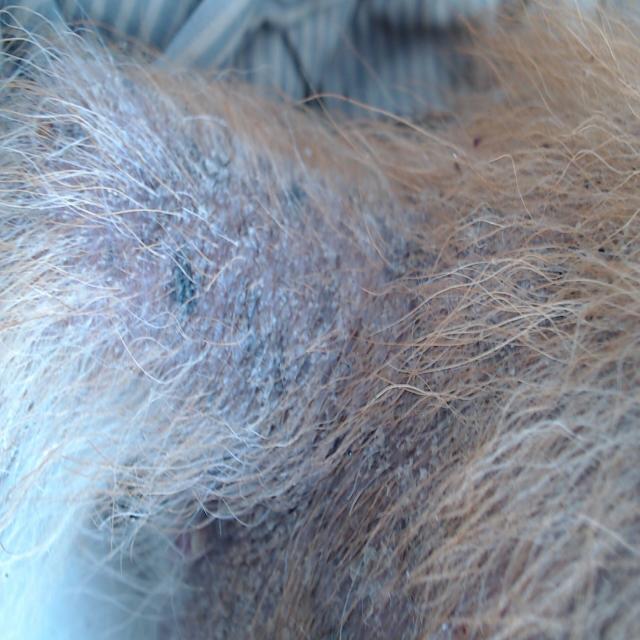
Canine demodicosis (Demodex mange) — caused by Demodex canis mites. Presents with alopecia, follicular papules, pustules, and comedones. Often localized on face and forelimbs.